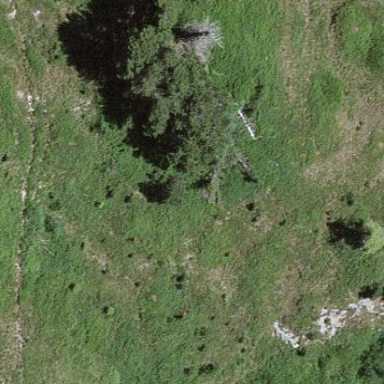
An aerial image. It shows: Area covered in scrub vegetation.